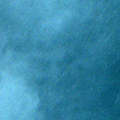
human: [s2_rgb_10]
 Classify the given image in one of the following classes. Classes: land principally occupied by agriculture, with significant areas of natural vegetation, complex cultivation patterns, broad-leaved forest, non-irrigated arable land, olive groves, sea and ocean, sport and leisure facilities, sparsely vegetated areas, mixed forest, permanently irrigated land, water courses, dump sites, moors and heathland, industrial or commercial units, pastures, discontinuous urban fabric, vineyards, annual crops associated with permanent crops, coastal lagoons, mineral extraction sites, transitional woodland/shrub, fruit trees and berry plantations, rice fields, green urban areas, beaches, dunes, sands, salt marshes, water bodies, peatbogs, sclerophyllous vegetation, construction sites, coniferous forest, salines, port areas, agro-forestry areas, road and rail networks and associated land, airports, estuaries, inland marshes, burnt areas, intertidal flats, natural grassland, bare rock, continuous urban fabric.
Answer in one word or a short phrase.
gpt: sea and ocean